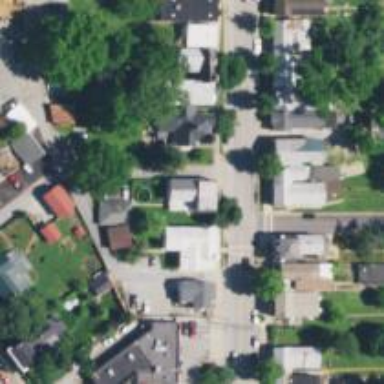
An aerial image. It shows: Alley classified as service road.